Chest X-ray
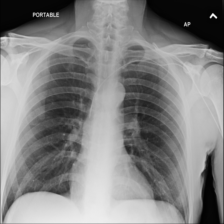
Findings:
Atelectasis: negative
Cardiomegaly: negative
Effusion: negative
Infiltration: negative
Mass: negative
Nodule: negative
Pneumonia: negative
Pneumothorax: negative
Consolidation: negative
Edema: negative
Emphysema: negative
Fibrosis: negative
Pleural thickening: negative
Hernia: negative